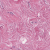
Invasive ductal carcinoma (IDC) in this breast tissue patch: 0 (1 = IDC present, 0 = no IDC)